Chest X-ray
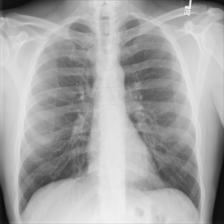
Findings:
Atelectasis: negative
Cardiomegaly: negative
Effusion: negative
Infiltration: negative
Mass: negative
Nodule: negative
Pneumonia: negative
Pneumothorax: negative
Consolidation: negative
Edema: negative
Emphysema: negative
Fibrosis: negative
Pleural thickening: negative
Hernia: negative